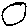
Label: circle